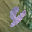
Label: 4